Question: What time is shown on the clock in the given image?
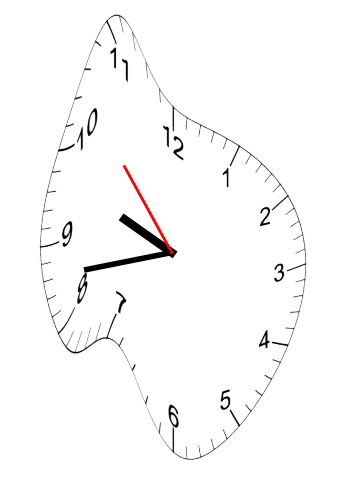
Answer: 09:42:53